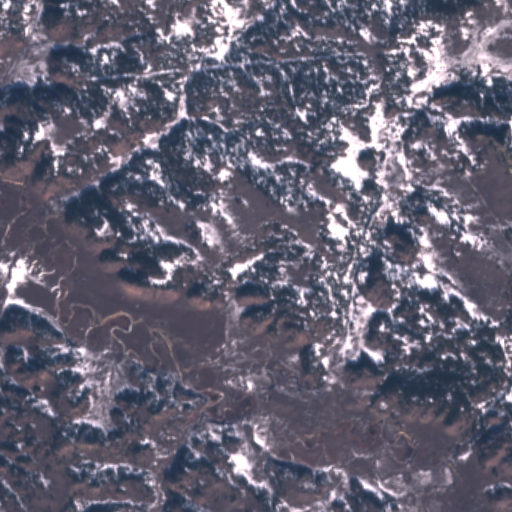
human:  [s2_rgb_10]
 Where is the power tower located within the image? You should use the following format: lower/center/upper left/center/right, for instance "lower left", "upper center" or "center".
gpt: The power tower is located in the upper of the image.
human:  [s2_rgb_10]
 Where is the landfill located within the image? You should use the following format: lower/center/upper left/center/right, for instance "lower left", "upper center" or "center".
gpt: There is no landfill in the image.